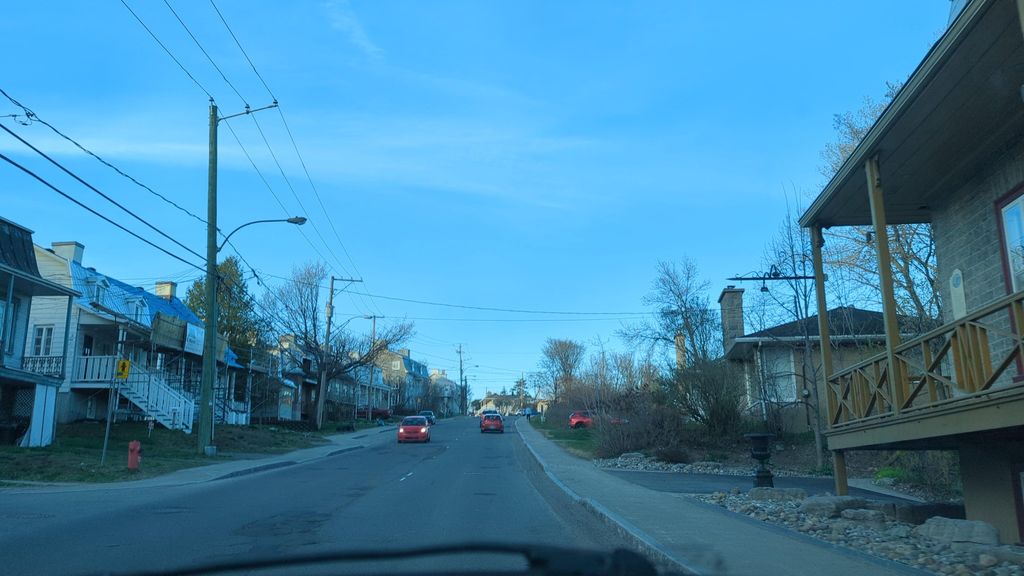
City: quebec_city